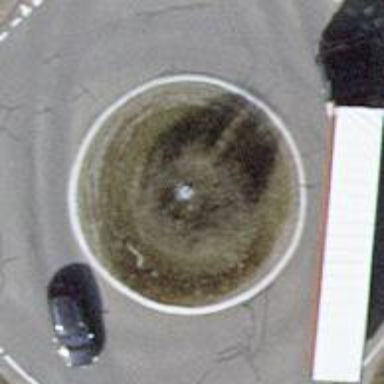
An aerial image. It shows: Tertiary road that leads to roundabout.